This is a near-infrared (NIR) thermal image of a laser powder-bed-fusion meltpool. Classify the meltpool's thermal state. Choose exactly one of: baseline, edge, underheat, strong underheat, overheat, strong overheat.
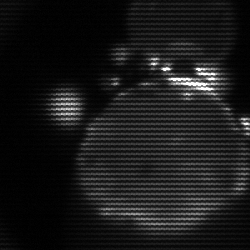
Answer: edge